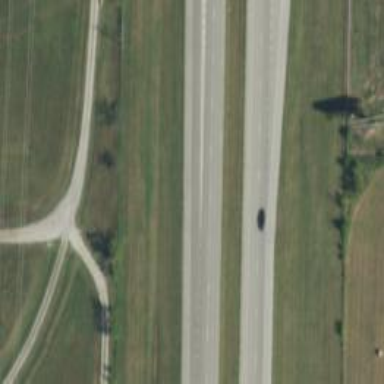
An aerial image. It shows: Trunk link highway.